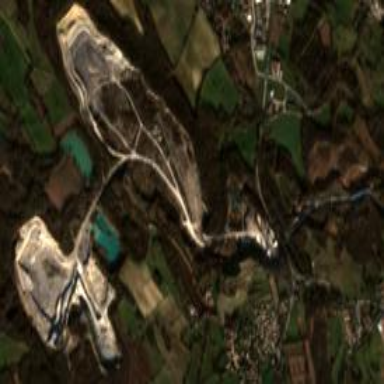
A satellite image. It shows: Quarry area.